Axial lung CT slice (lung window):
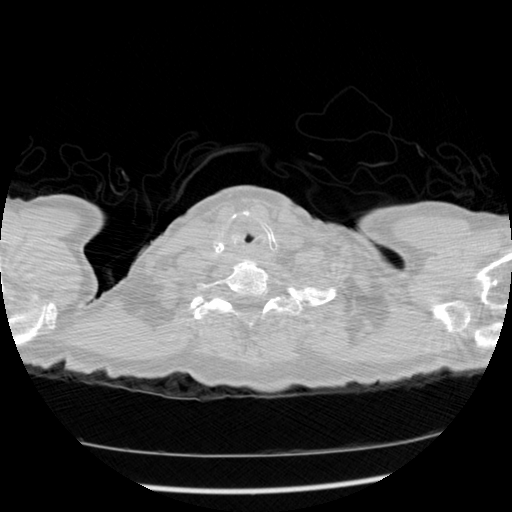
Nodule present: no